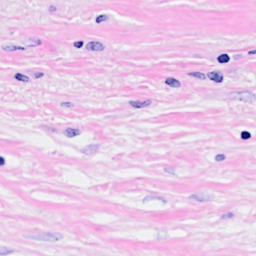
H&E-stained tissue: Breast